Question: So i'm using a preprocessing macro for this basic square function :
'''
#define SQUARE(a) a*a
'''
it is then passed to these functions, to perform these tasks respectively:

'''
double f(double x) {
return SQUARE(x);
}
double g(double x) {
return SQUARE(1-x);
}
double h(double x) {
return 1/SQUARE(x);
}
'''
with such functions, for g(x) and h(x) i'm getting results such as:
'''
g(2) = -3, h(2) = 1
g(3) = -5, h(3) = 1
g(4) = -7, h(4) = 1
etc...
'''
I have changed the functions to get their expected results, but I'm curious as to what is happening in the above functions to give me such strange results?
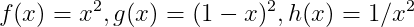
Answer: 'SQUARE(1-x)' will be expanded to '1-x*1-x' which is not correct at all.
It would be much better to use a function instead of a macro. A function only evaluates the parameter once.
'''
double square(double a)
{ return a * a; }
'''